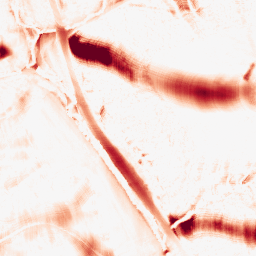
Category: morphological
Decomposition family: morphological_ellipse
Decomposition parameters: operation: opening
width: 50
height: 30
Upsampling method: quintic
Upsampling parameters: scale: 4
Upsampling scale: 4